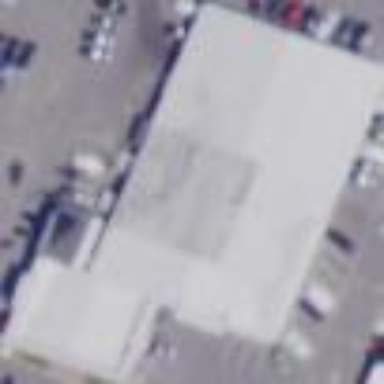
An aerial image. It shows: Car shop building.